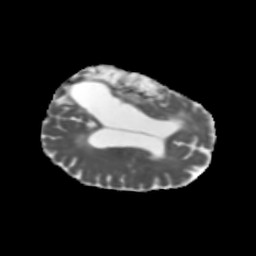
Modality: MD
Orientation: axial
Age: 65
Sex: female
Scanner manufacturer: siemens
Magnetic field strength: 3 T
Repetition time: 5.47 s
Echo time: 0.0854 s